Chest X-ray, PA view. Patient: 51 years old, sex F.
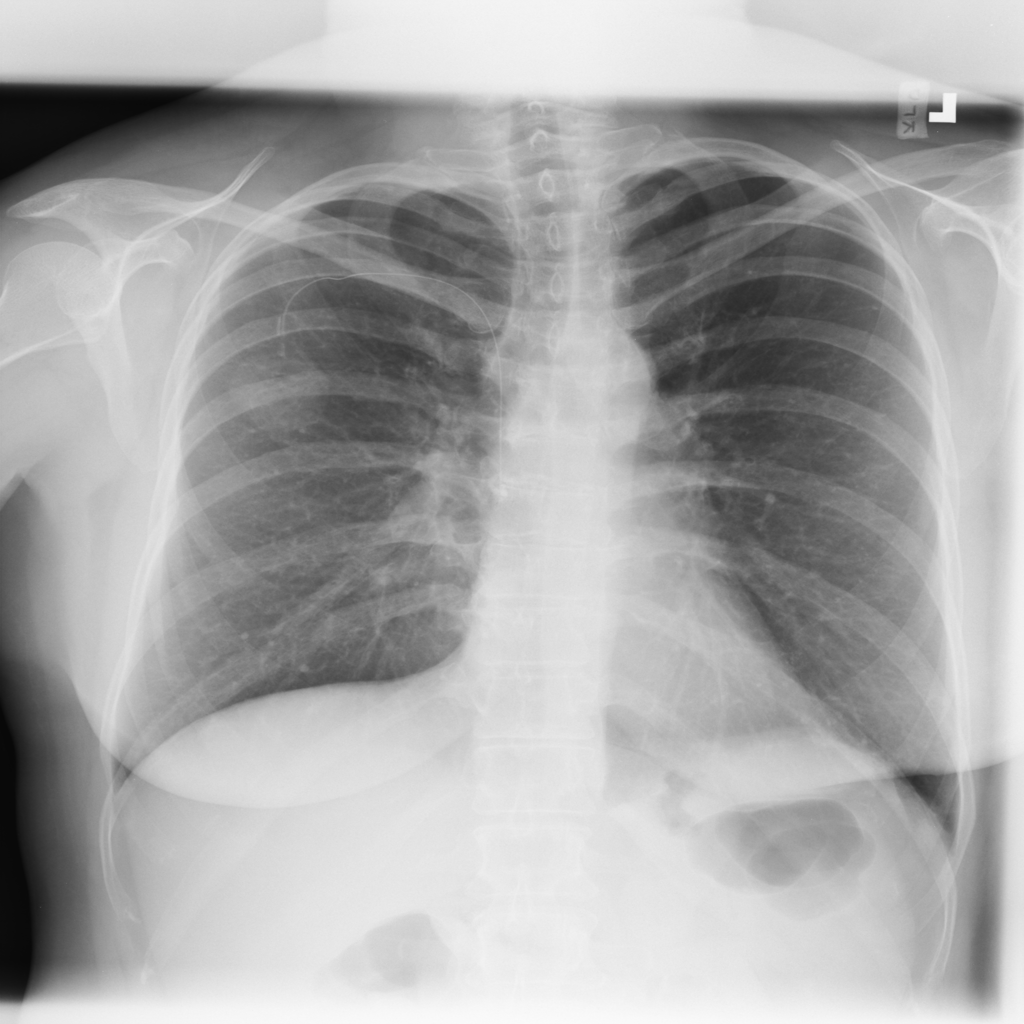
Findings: No Finding